Question: In an iOS app I'm developing, I show an 'UIWebView' to allow the user to upgrade their account. The page contains links to show the user other informations, but you hold your finger on the link, a menu like this will pop up:

As you can see, it reveals the URL of the page and the action that will be performed, which I do not want the user to see, since I don't want them to be able to copy anything as I disabled the "Copy/Cut/Paste" menu already. How would I go about disabling this menu as well?
Thanks for any pointers.
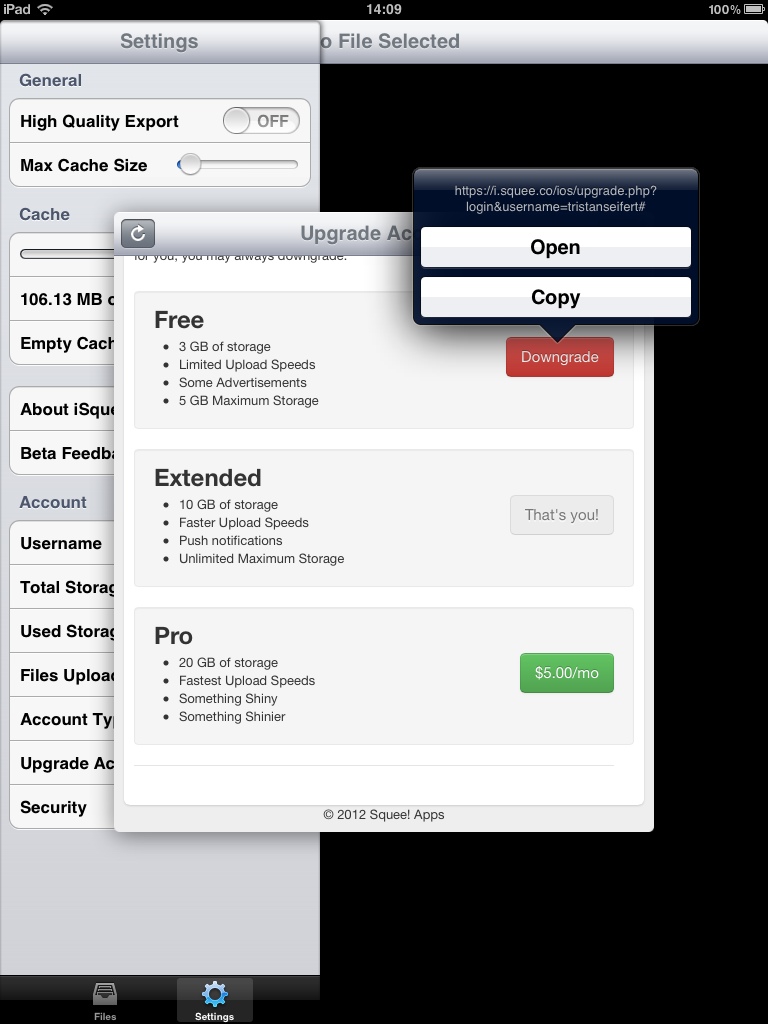
Answer: I think you can disable that popup by setting <URL> to 'none' on the link. You would do this by editing the HTML or CSS file you're loading, not using Objective-C.